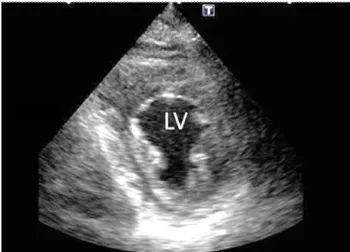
Echocardiogram on POD 44. Of end-systolic frames.
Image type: radiology (ultrasound)